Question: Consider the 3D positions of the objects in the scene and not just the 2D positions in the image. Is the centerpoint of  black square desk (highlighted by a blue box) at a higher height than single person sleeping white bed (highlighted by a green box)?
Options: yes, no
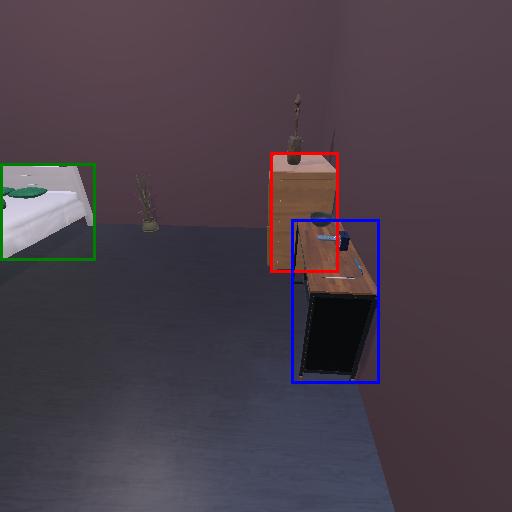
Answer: yes